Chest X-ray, AP view. Patient: 71 years old, sex F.
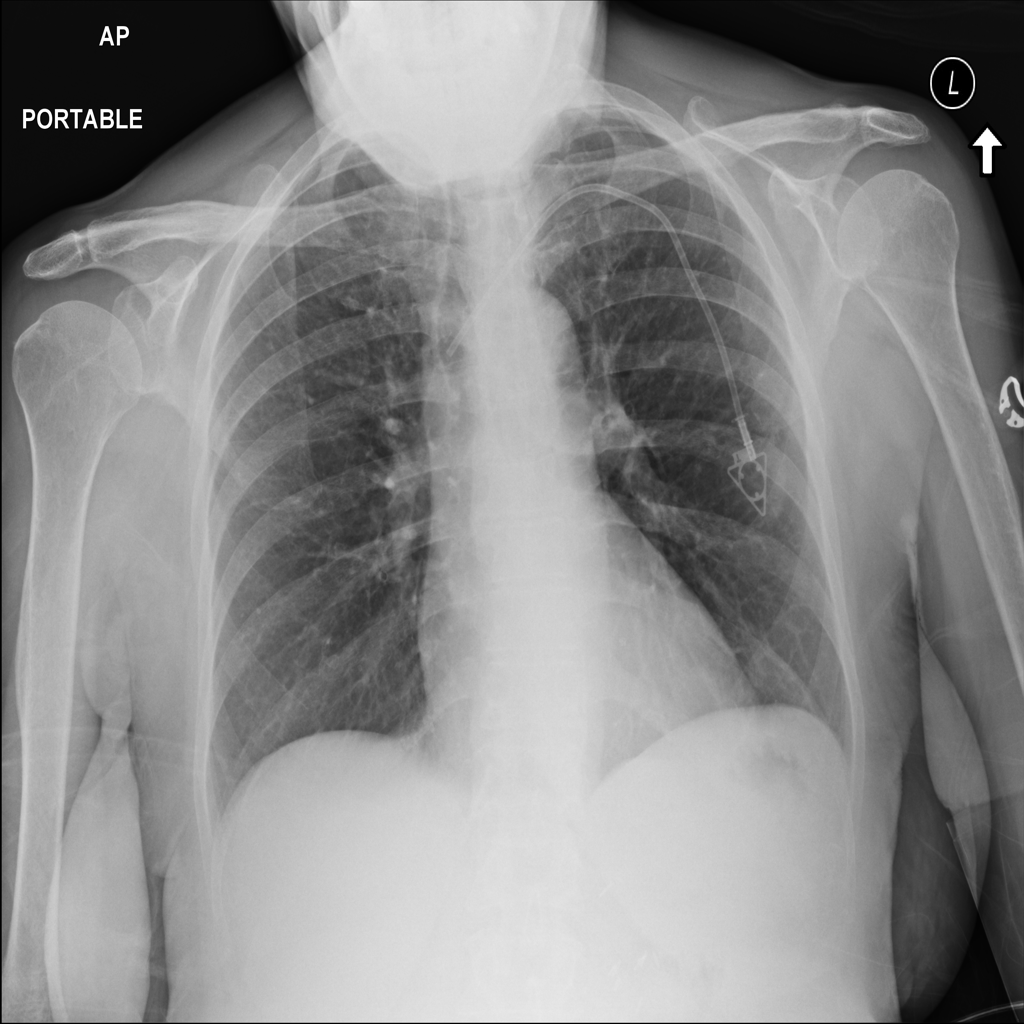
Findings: No Finding